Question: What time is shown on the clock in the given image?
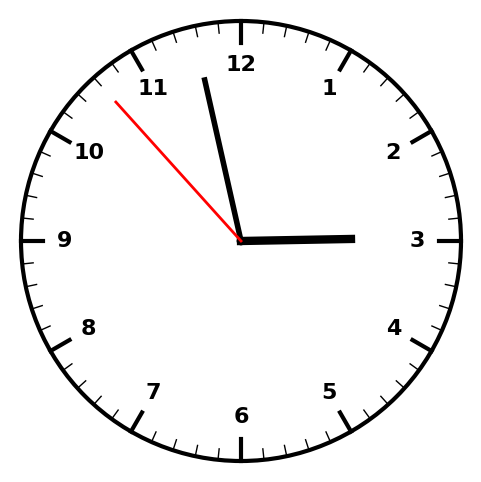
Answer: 02:57:53